Question: I'm reading the popular <URL> and there's one illustration that I don't understand.
1. What does "Hex Min, Hex Max" mean? What do those values represent? Min and max of what?
2. Binary can only have 1 or 0. Why do I see tons of letter "v" here?
---
<URL>

---
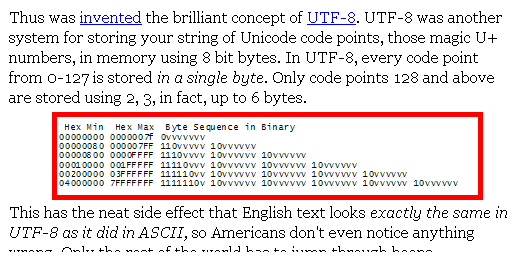
Answer: The Hex Min/Max define the range of unicode characters (typically represented by their unicode number in HEX).
The 'v' is referring to the bits of the original number
So the first line is saying:
> The unicode characters in the range 0 (hex 00) to 127 (hex 7F) (a 7
bit number) are represented by a 1 byte bit string starting with '0'
followed by all 7 bits of the unicode number.
The second line is saying:
> The unicode numbers in the range 128 (hex 0800) to 2047 (07FF) (an 11
bit number) are represented by a 2 byte bit string where the first
byte starts with '110' followed by the first 5 of the 11 bits, and the
second byte starts with '10' followed by the remaining 6 of the 11 bits
etc
Hope that makes sense